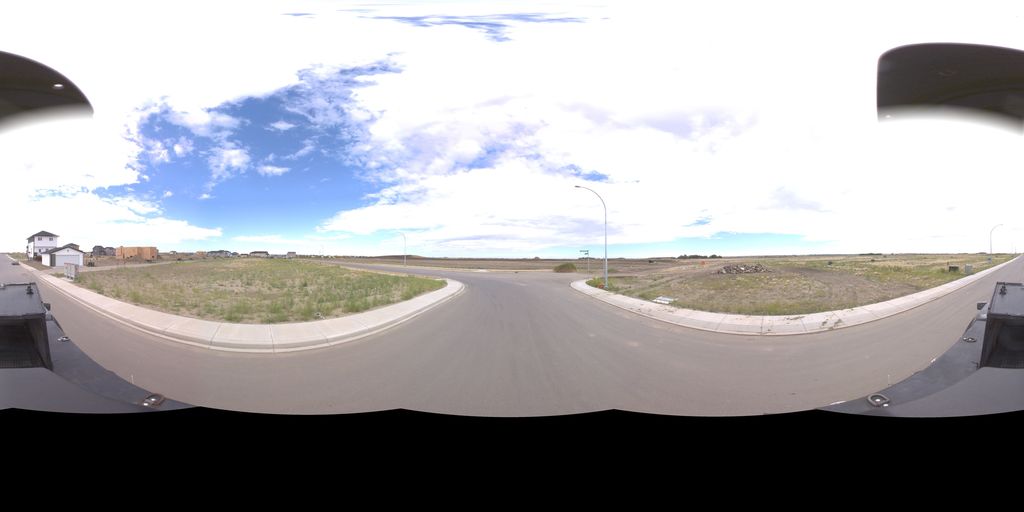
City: saskatoon